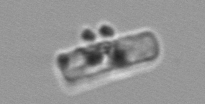
Label: Guinardia_delicatula